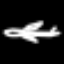
Label: airplane